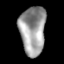
Tissue: lung
Cell type: T cells
Senescence score: 0.2212
Nuclear area (px): 1217
Mean DAPI intensity: 156.789